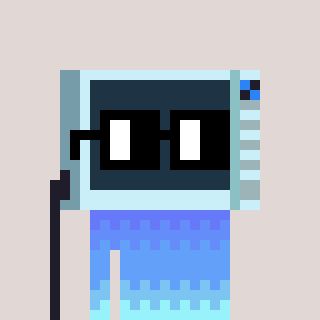
a pixel art character with square black glasses, a microwave-shaped head and a bege-colored body on a warm background